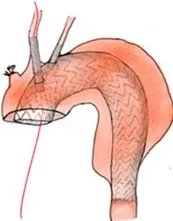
Procedures of total arch replacement with open in-situ fenestration. (F) Distal anastomosis: The proximal stent-free side of the cTAG is anastomosed with the aortic wall and distal end of the vascular graft. BCA, brachiocephalic artery; LSCA, left subclavian artery; LCCA, left common carotid artery.
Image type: radiology (ct)